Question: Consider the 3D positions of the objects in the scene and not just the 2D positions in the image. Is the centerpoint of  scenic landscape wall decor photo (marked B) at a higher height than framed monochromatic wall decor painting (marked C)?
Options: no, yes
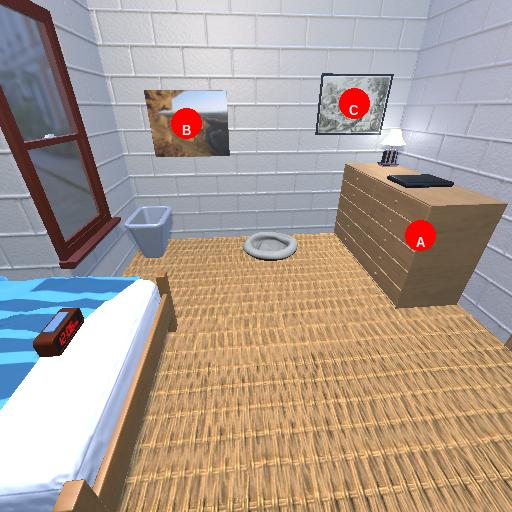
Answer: no